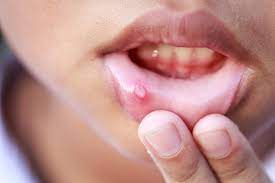
Condition: Mouth Ulcer